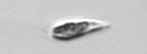
Label: Euglena